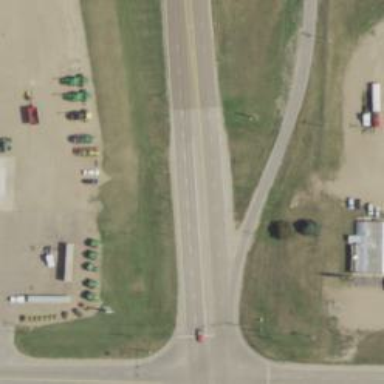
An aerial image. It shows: Solid road edge marking is visible.